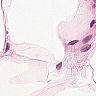
Metastatic tissue present: no